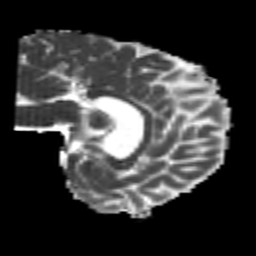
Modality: MD
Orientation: sagittal
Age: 23
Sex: female
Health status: healthy
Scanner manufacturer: philips
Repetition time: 7.384 s
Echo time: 0.08599 s